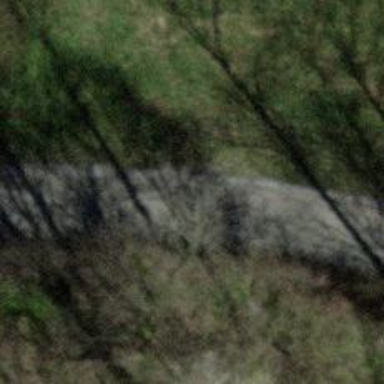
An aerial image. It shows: Gravel track with grade 2 quality.